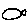
Label: fish